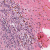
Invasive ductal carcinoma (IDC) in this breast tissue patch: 0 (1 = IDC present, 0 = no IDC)